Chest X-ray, PA view. Patient: 52 years old, sex M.
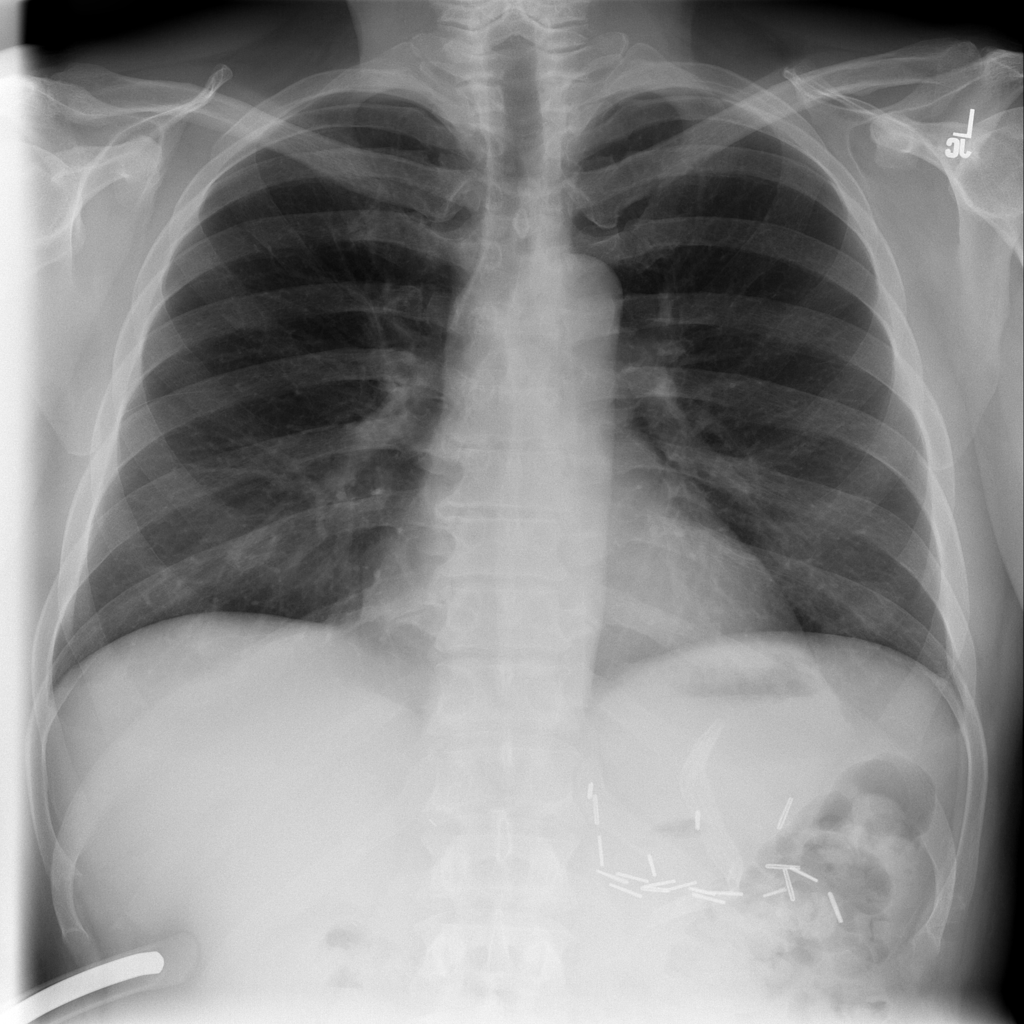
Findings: No Finding